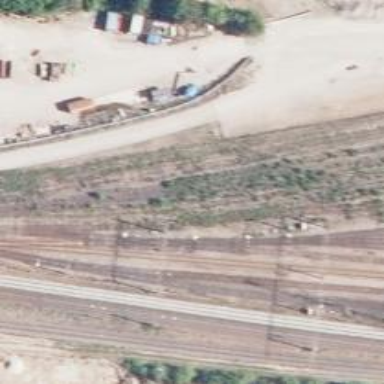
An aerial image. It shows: Rail spur service.